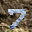
Label: 7